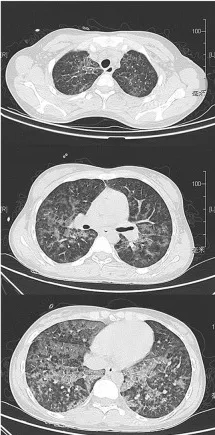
Chest CT results on day 1, day 7, and day 14 after admission. (A) Chest CT findings on the first day of admission revealed diffuse pneumonitis throughout the lungs.
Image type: radiology (ct)